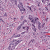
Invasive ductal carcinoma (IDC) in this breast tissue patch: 1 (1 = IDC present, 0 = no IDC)